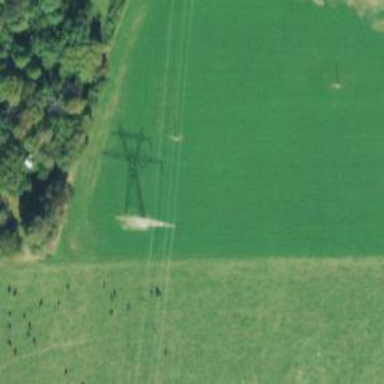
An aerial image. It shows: Lattice structure tower used for power transmission.